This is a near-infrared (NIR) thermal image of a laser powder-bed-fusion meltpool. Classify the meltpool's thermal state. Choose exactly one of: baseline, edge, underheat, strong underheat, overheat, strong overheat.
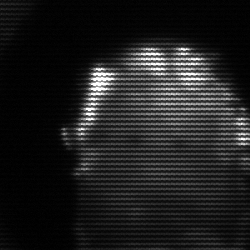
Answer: baseline